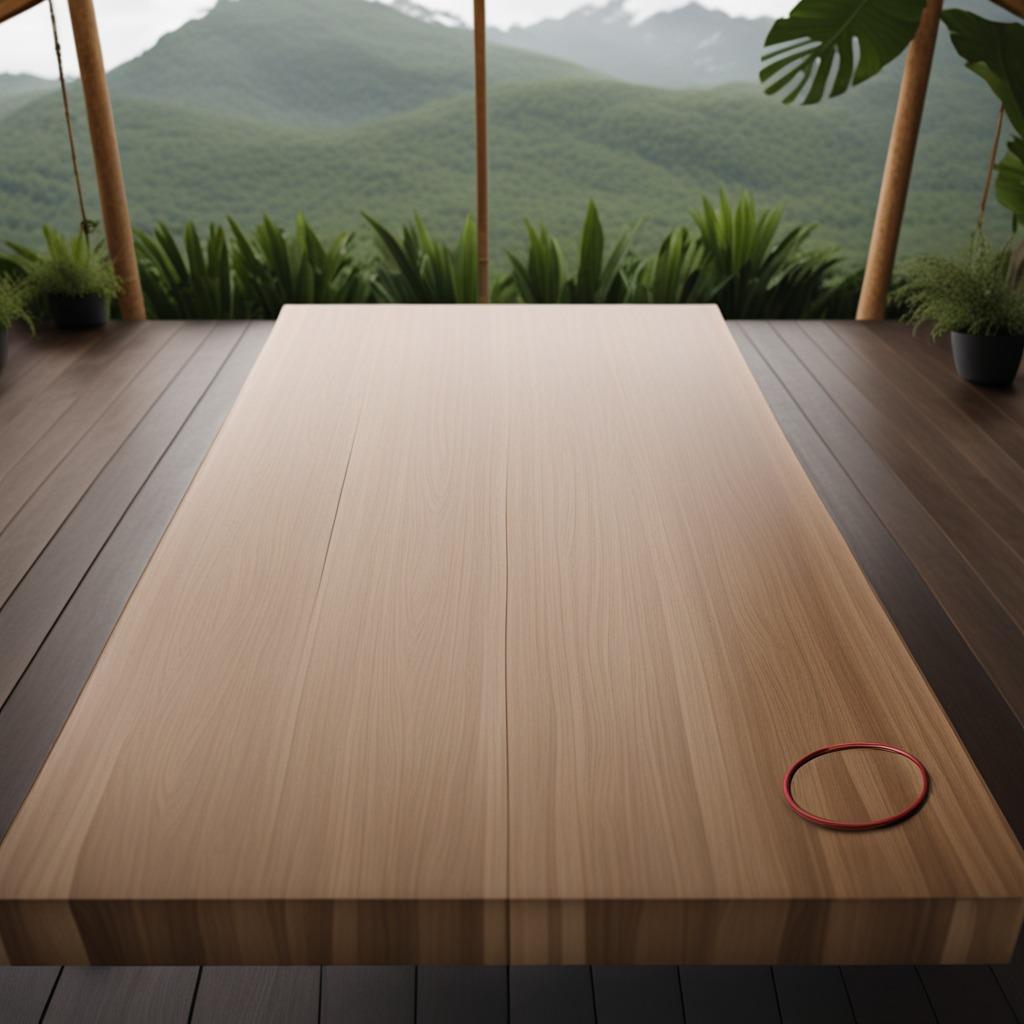
A rubber O-ring lying on a wooden table inside a jungle field workshop tent humid ambient light worn but